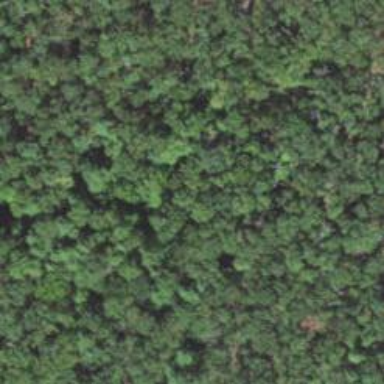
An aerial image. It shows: Mixed woodland area with various types of leaves.